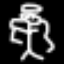
Label: angel